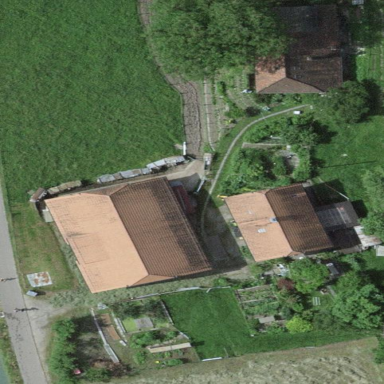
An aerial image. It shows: Farmyard area.